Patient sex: M
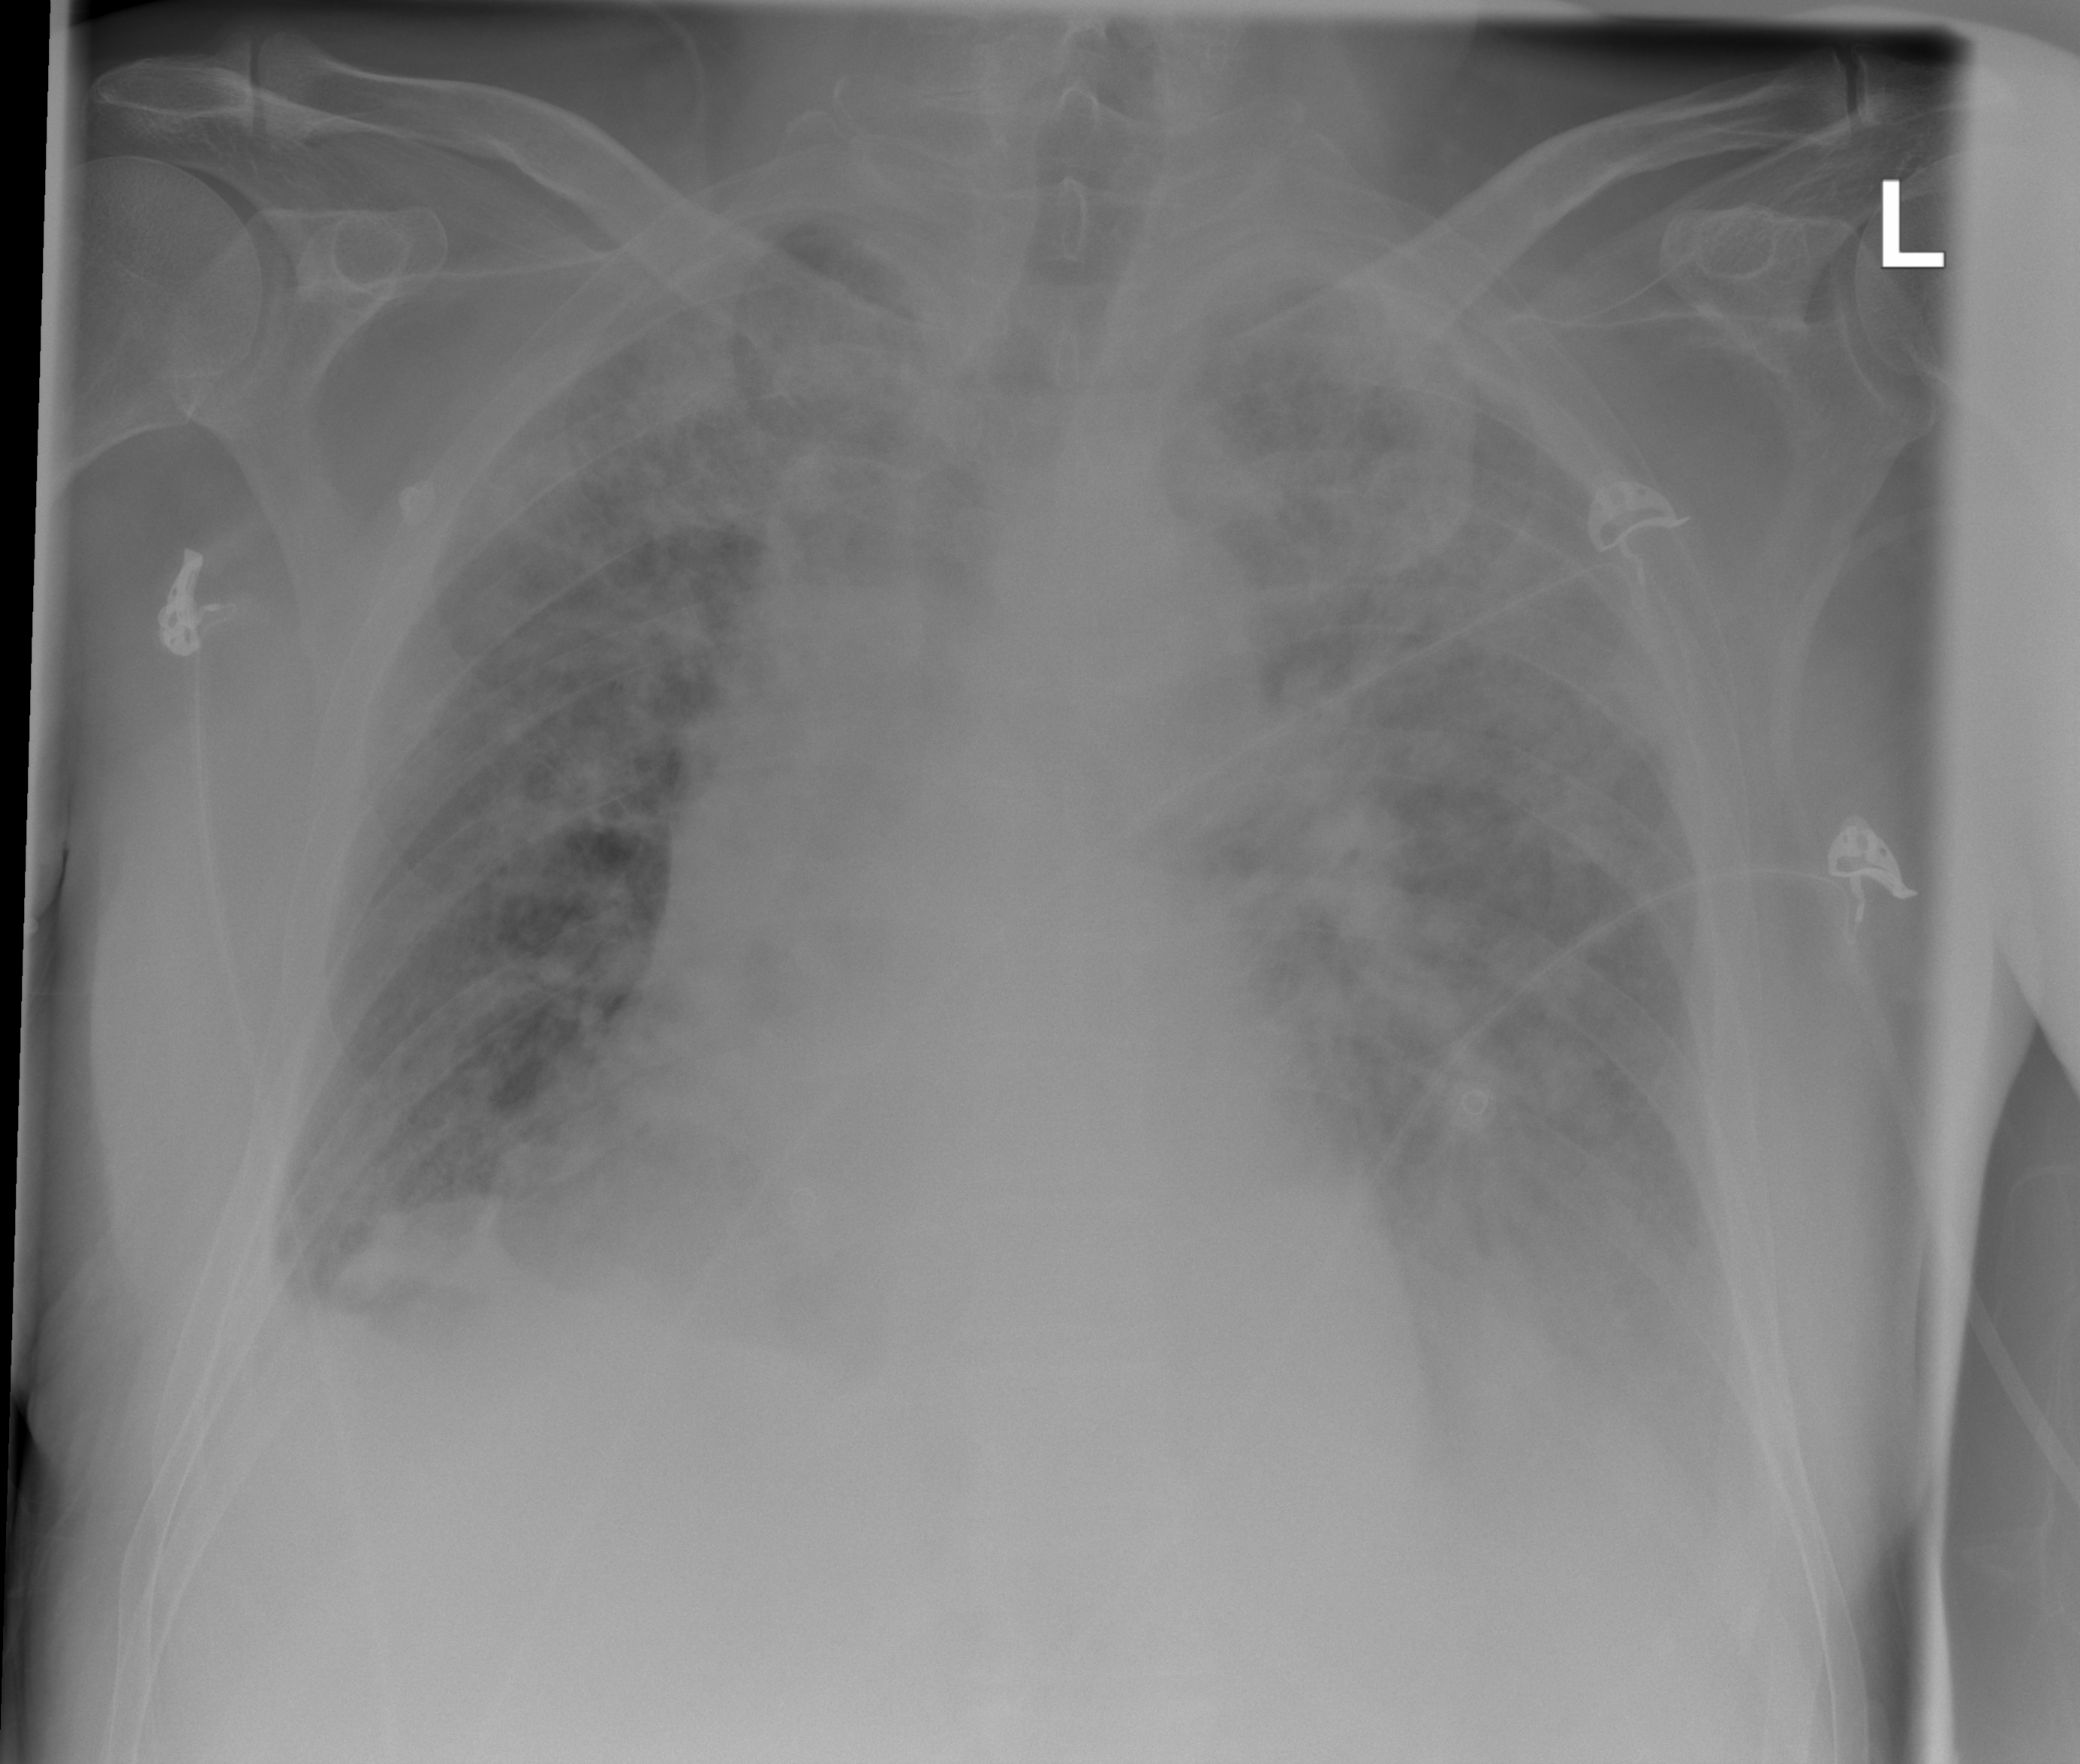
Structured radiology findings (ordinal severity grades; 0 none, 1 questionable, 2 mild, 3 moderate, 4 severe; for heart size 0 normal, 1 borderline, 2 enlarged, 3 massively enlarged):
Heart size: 2
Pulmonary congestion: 3
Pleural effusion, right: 2
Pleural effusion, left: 3
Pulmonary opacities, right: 3
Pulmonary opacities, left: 3
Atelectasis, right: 3
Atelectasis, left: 3